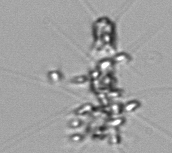
Label: Chaetoceros_didymus_TAG_external_flagellate